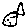
Label: fish